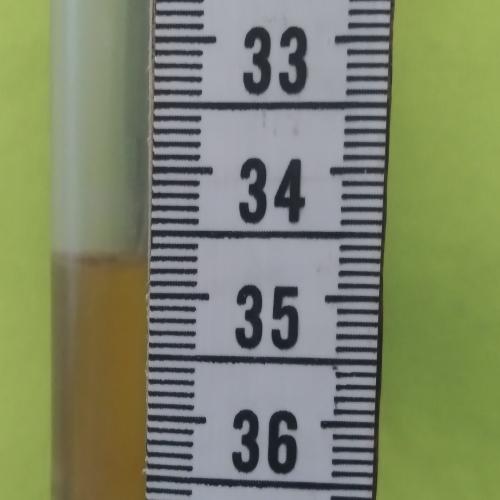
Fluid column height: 34.7 cm